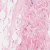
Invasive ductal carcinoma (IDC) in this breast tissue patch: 0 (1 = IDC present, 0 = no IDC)